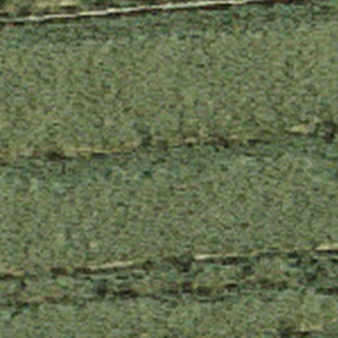
Label: other